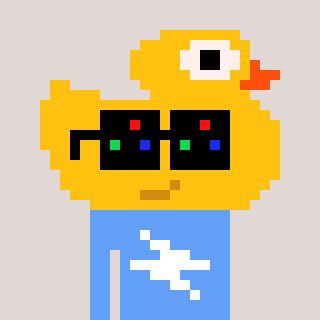
a pixel art character with square black sunglasses, a ducky-shaped head and a blue-colored body on a warm background